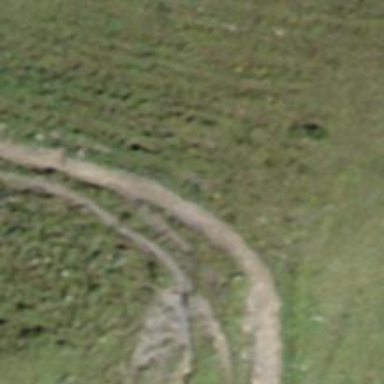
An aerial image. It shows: Dirt path.